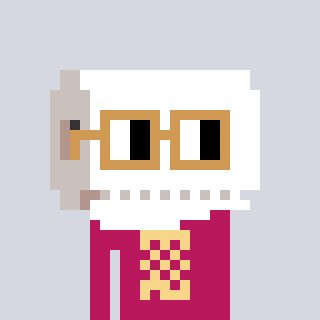
a pixel art character with square brown glasses, a toiletpaper-full-shaped head and a darkpink-colored body on a cool background